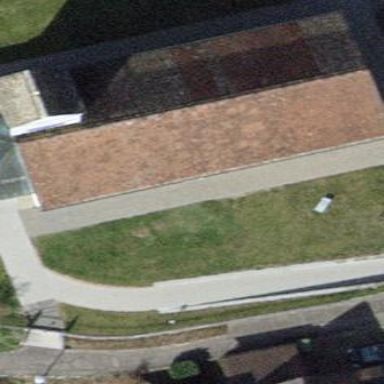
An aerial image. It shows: Beautiful church building.